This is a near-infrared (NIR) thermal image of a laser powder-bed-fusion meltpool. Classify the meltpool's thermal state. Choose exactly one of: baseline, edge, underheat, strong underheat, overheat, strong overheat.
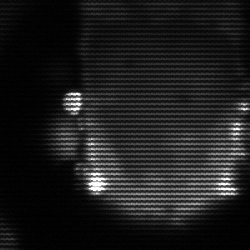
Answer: baseline